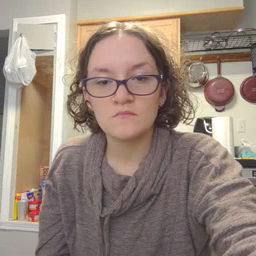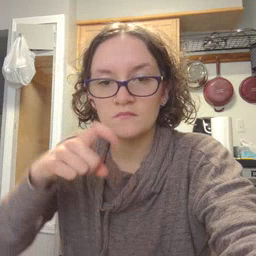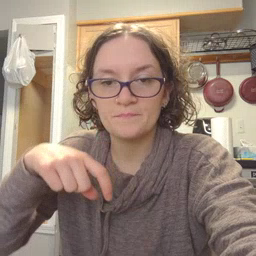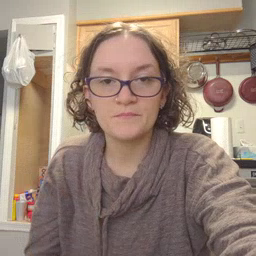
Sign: time